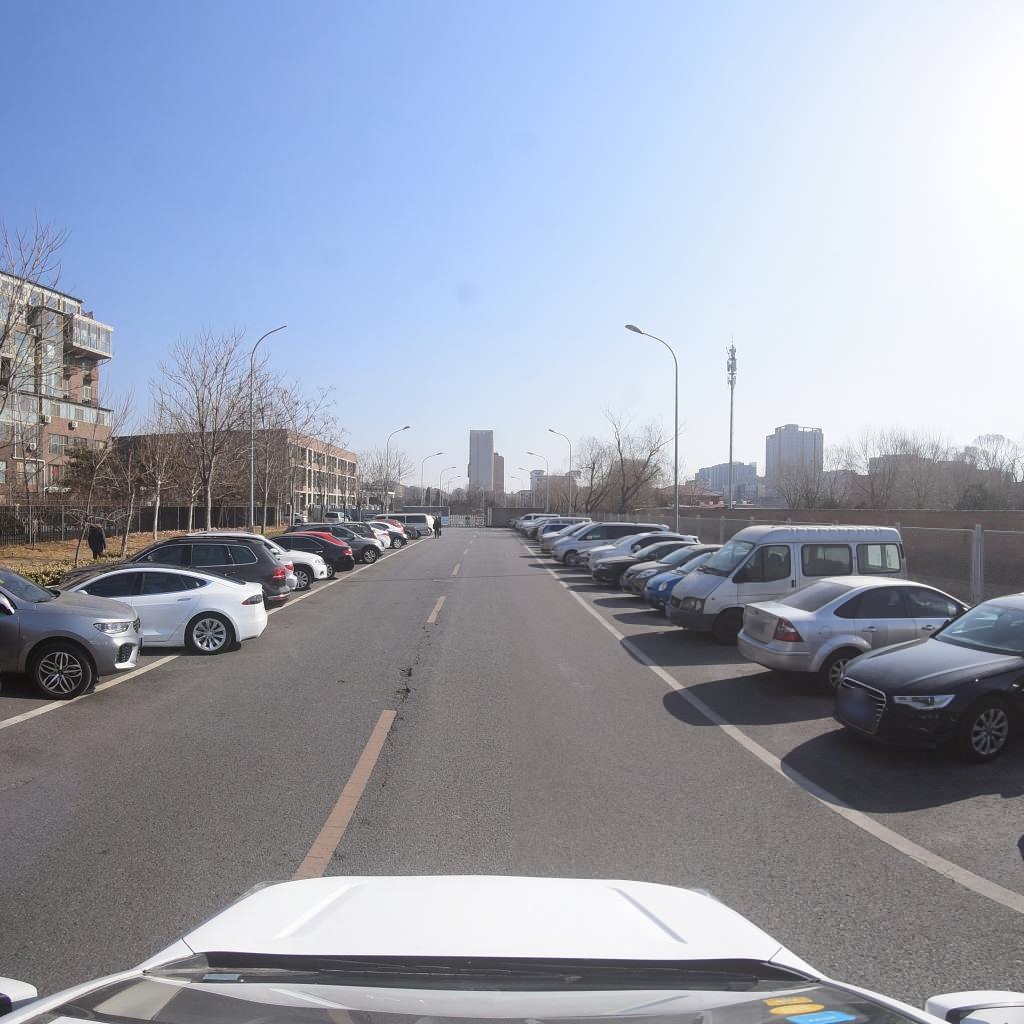
Region: Fengtai
Road damage annotations: longitudinal crack, pothole, pothole